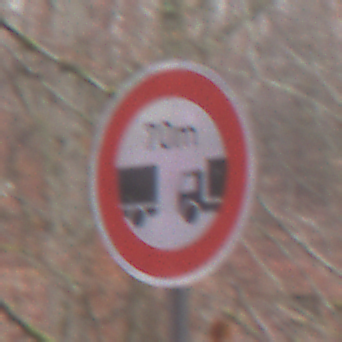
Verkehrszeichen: VerbotUnterschreitenMindestabstand
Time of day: Midday
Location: Outdoor (Nature)
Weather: Overcast
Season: Autumn
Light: Natural